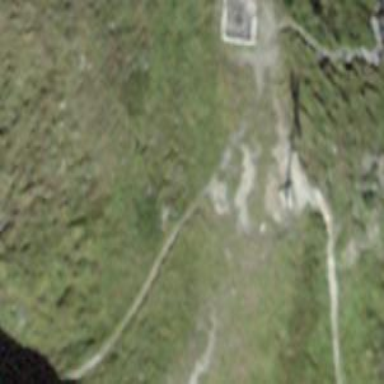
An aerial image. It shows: Wayside cross with historic significance.